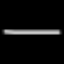
Label: line